Interaction volume radius: 10 \u00c5
Interaction volume height: 15 \u00c5
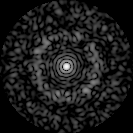
Disorder parameter: 0.8458